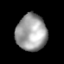
Tissue: lung
Cell type: Endothelial cells
Senescence score: 0.5745
Nuclear area (px): 1091
Mean DAPI intensity: 159.507